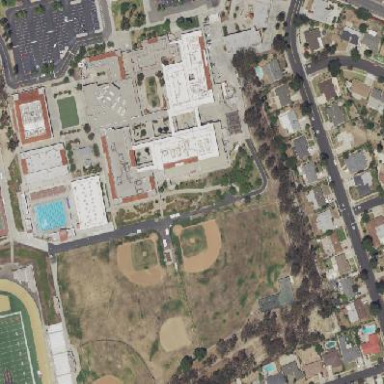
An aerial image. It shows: School.